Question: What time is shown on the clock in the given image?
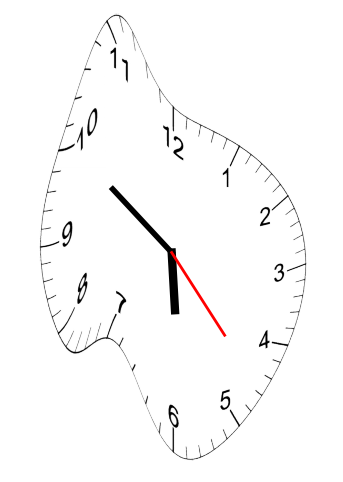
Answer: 05:50:23